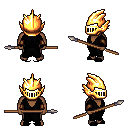
a pixel art fantasy rpg character, male body template, human, dark skin, gray robe, red pants, blonde short mohawk hairstyle, gold helm, leather bracers, black slippers, spear, four views (front, back, left, right), 2x2 character sprite sheet, small pixel art, hard edges, no anti-aliasing